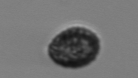
Label: Pseudochattonella_farcimen